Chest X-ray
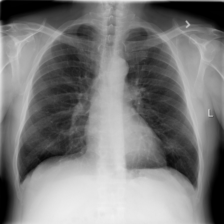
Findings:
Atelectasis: negative
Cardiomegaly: negative
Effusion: negative
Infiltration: negative
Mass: negative
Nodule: negative
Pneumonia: negative
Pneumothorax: negative
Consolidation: negative
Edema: negative
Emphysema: negative
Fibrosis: negative
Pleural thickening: negative
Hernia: negative